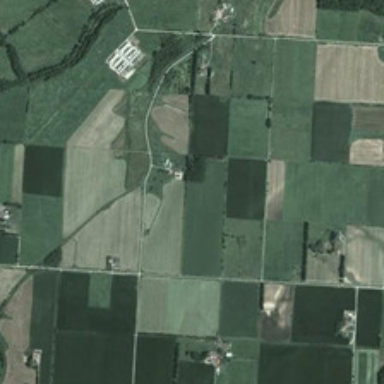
Many pieces of farmlands are together .